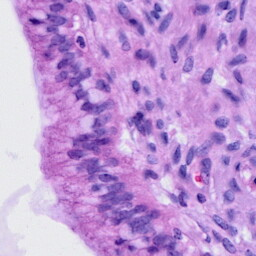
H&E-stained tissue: Cervix